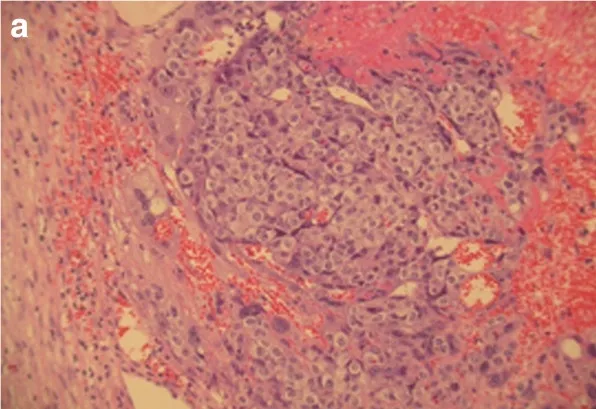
Histological stain of the left ovary with plexiform pattern of triphasic differentiation into cytotrophoblast, syncytiotrophoblast, and intermediate trophoblast and marked cytologic atypia and hemorrhage with intracytoplasmic hyaline material. Hematoxylin and eosin (H&E) stain. (a) 200x.
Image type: pathology (h&e)